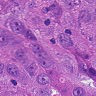
Metastatic tissue present: yes